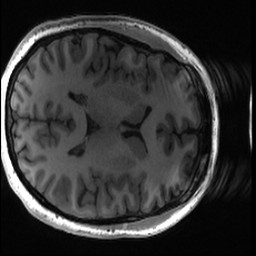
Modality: T1w
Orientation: axial
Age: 18
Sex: female